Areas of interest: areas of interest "Ministry of Emergency Management Tianjin Fire Research Institute First Experimental Base"
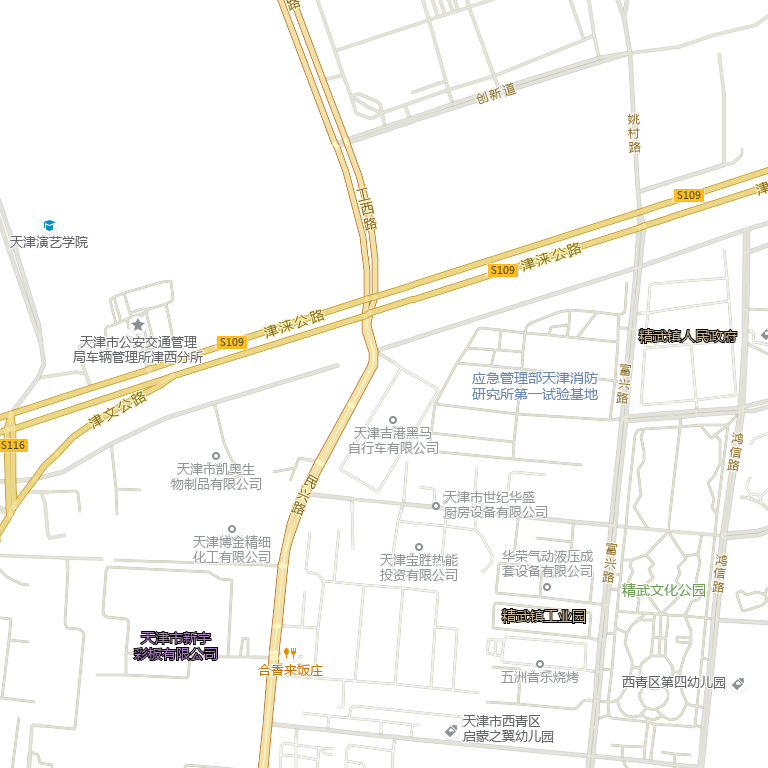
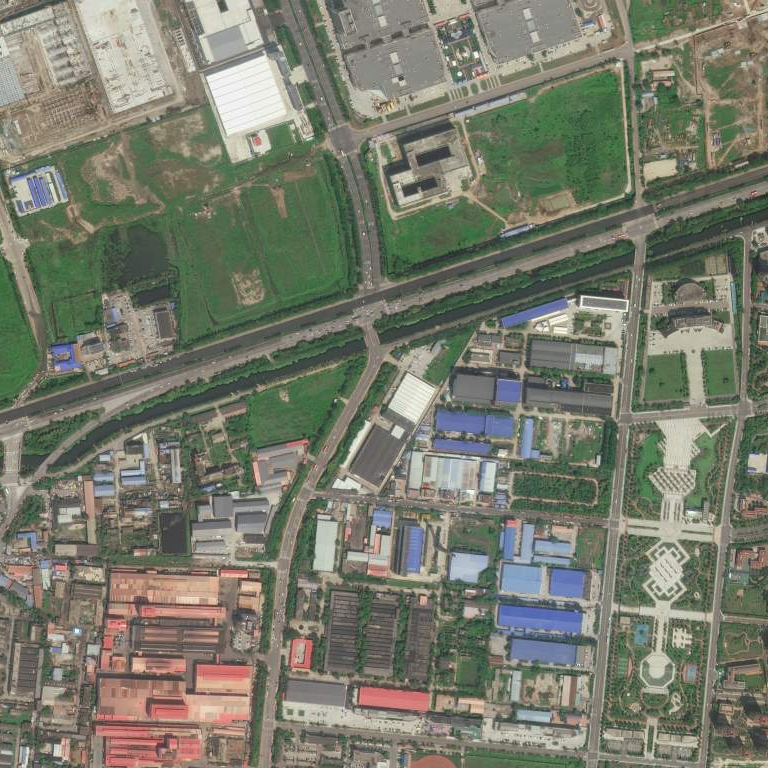